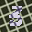
Label: 3